三年级 · 代数
论出於

把( )个出看成一份, 浲有这样的( )份, 所以棕就是改的

( ) 倍。
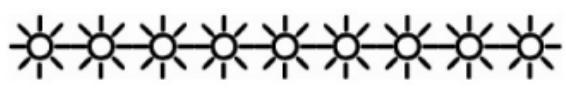
答案: $3 \quad 3 \quad 3$